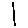
Label: line